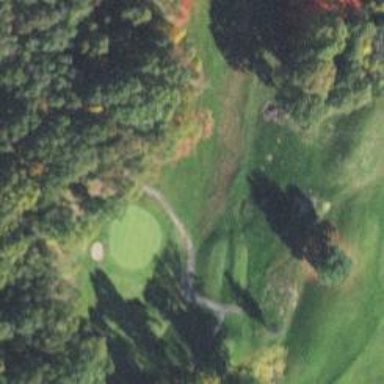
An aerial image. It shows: Golf tee.